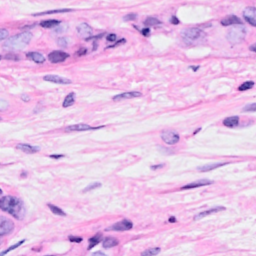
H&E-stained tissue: Breast